This time-frequency spectrogram was computed from a bearing vibration snapshot; brighter regions carry more energy. Diagnose the bearing from this image, choosing from: normal, inner_race, outer_race, ball.
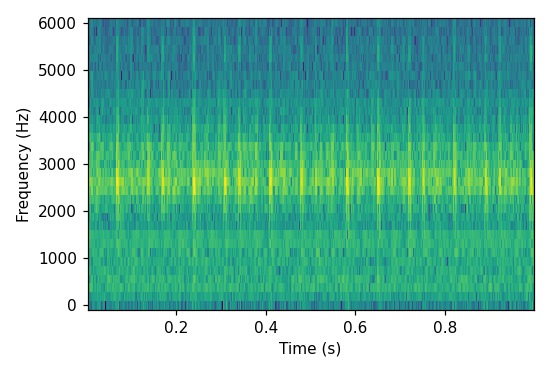
Answer: inner_race